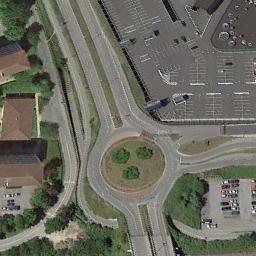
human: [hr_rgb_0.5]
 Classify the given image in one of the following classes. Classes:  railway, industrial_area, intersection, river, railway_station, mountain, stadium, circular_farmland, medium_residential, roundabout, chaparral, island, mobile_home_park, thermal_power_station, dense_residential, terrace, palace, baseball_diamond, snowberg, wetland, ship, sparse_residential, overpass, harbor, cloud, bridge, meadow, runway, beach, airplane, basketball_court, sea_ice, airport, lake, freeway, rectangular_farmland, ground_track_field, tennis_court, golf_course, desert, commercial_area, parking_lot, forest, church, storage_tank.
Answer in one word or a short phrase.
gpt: roundabout